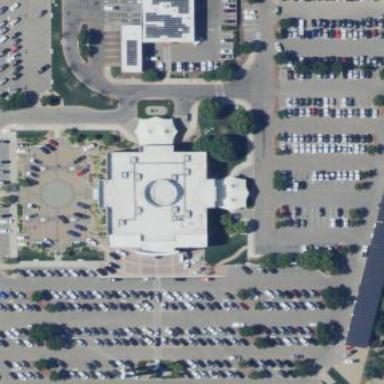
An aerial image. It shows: Commercial building.